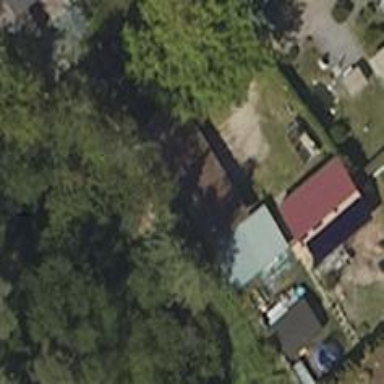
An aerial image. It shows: Shed.